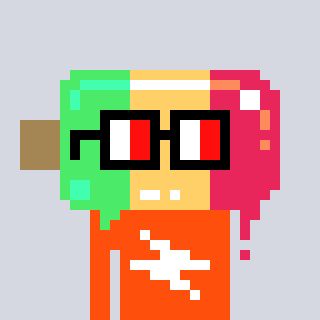
a pixel art character with square glasses with black frames and red eyes, a icepop-shaped head and a orange-colored body on a cool background